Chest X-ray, PA view. Patient: 46 years old, sex M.
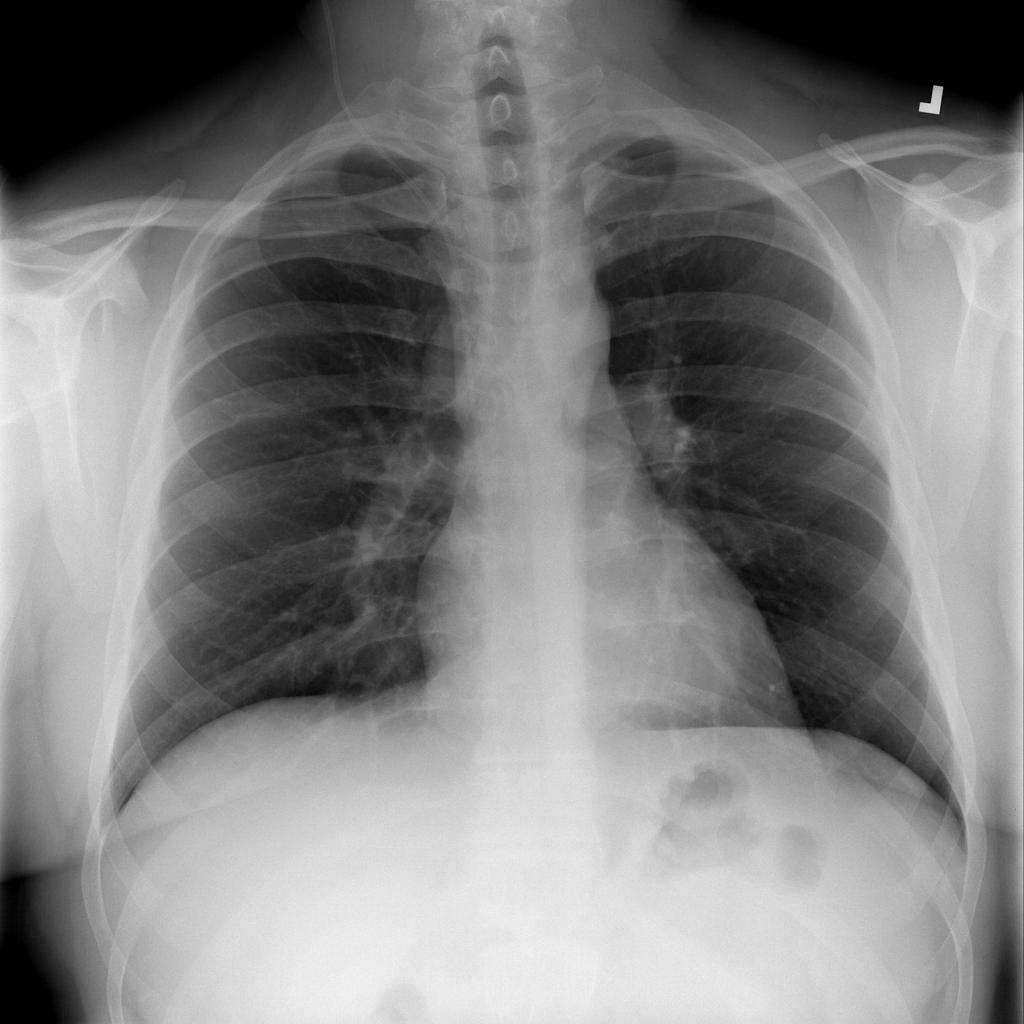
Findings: No Finding